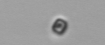
Label: nanoplankton_mix